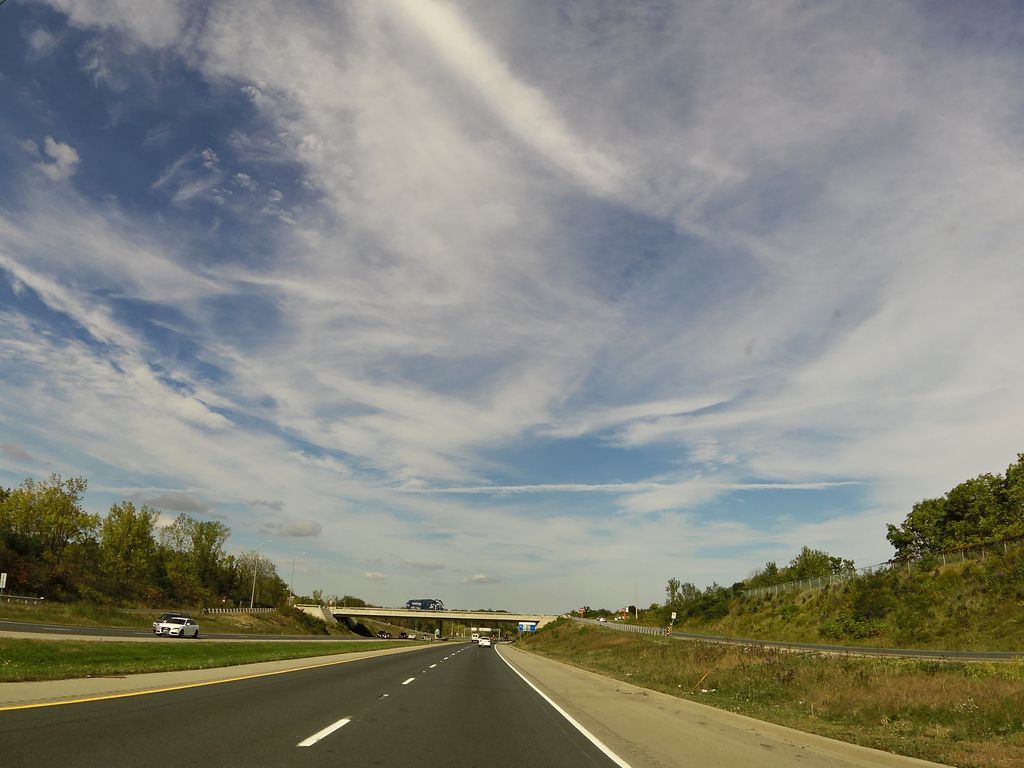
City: hamilton